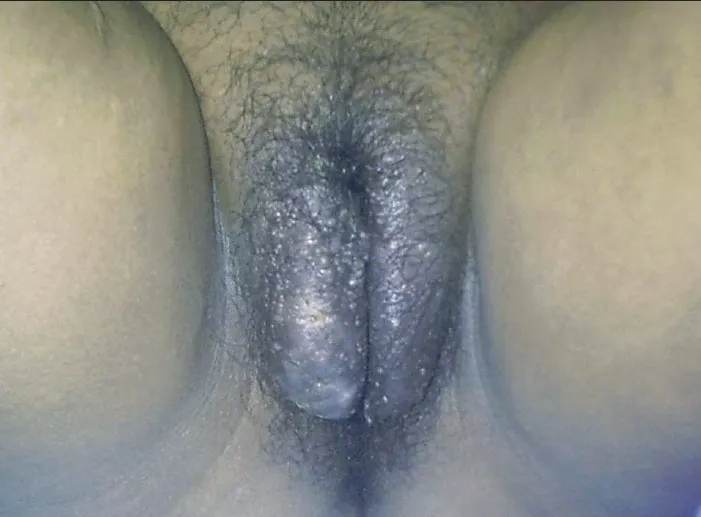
After two sessions of treatment.
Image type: medical_photograph (other_medical_photograph)